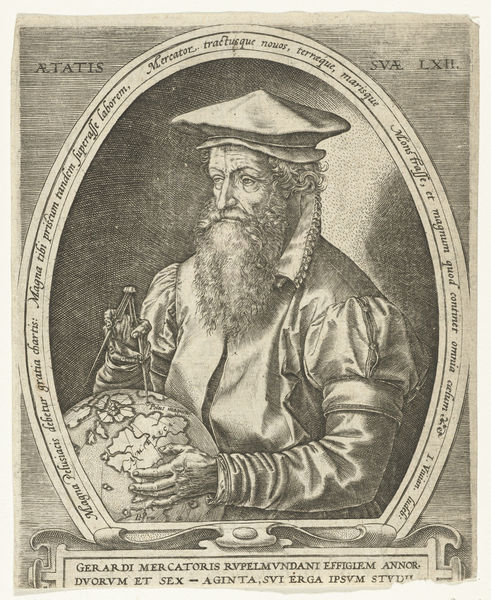
Titel: Portret van Gerardus Mercator
Künstler: Hendrick Goltzius
Standort: Amsterdam
Institution: Rijksmuseum
Schlagwörter: hand, mann, hut, zeichen, zeichnung, bart, mütze, gesicht, kragen, rahmen, hände, niederlande, portrait, porträt, erde, gewand, mantel, reich, händler, kaufmann, traurig, oval, schrift, rahmung, italien, inschrift, penis, druck, radierung, stich, bleistift, mittelalter, gelehrter, kupferstich, globus, welt, geometrie, weltkugel, latein, zirkel, hug, columbus, italiener, astronom, geograph, schwengel, galileo, pimmel, mercatoris, weltvermessung, mercator, gerardi, zirje